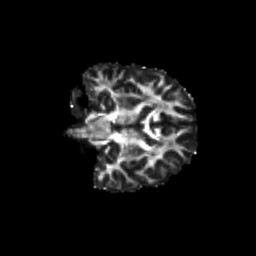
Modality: FA
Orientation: coronal
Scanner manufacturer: siemens
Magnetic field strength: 3 T
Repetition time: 9.2 s
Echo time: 0.084 s